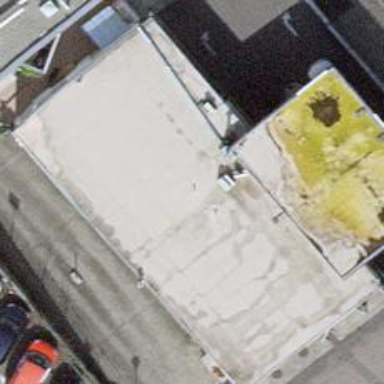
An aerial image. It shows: Building that serves as fuel station.